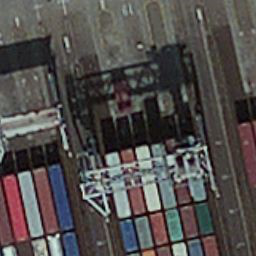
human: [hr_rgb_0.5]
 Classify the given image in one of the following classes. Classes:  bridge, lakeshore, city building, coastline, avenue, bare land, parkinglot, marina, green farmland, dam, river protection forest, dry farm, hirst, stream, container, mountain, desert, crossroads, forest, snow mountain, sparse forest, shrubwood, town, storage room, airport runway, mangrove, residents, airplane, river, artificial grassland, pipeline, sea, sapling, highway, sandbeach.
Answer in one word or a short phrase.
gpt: container